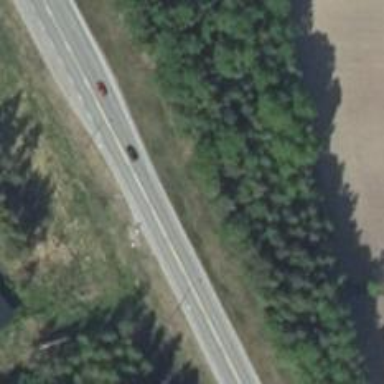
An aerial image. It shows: Asphalt road designated as trunk highway.